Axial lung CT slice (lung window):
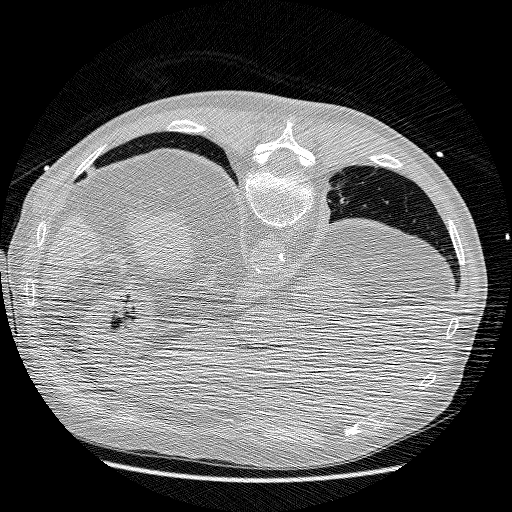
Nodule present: no